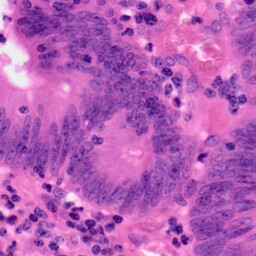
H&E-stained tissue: Colon